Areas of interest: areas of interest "Century Square"
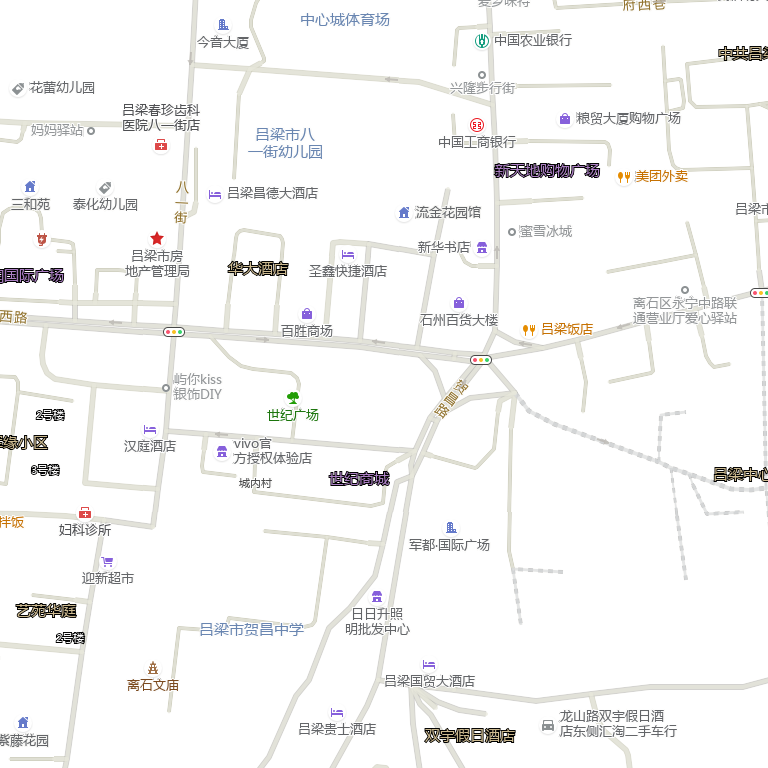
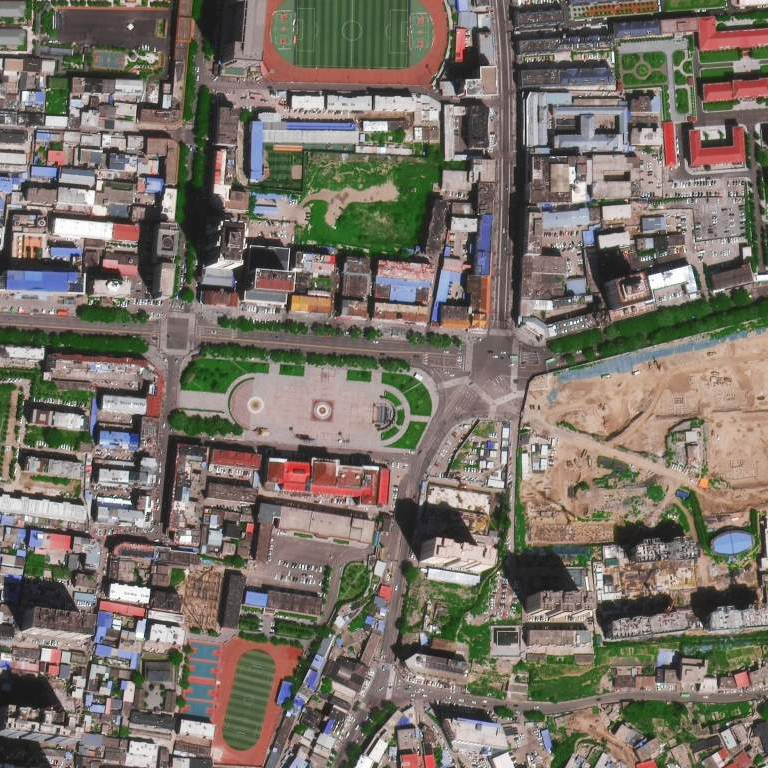